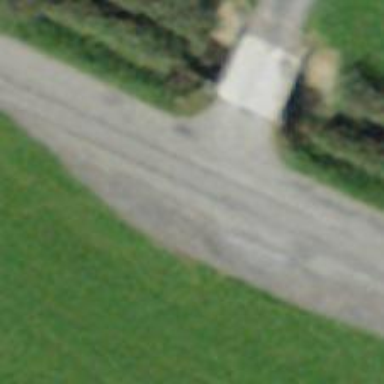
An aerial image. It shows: Gravel driveway serving as service road.